Field crop: tomato
Growth stage: 1
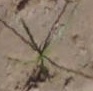
Species: cyperus